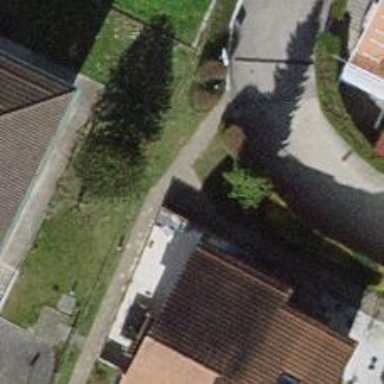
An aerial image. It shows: Road with steps.